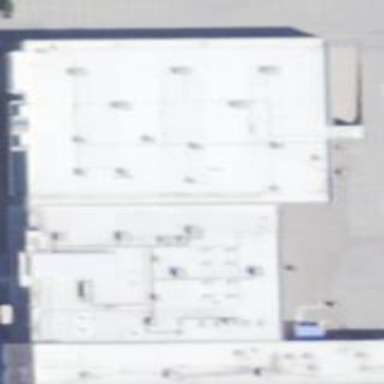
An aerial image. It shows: Building that houses fitness center.